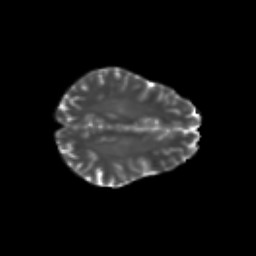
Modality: T2w
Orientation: axial
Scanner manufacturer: siemens
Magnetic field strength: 3 T
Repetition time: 9.2 s
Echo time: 0.084 s